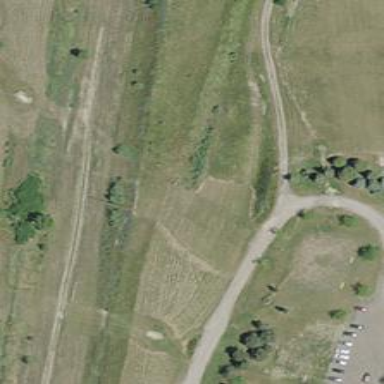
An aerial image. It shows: Path leading to disc golf hole.